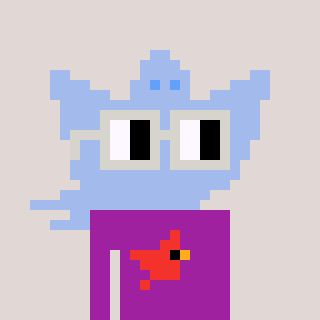
a pixel art character with square light gray glasses, a ghost-B-shaped head and a magenta-colored body on a warm background